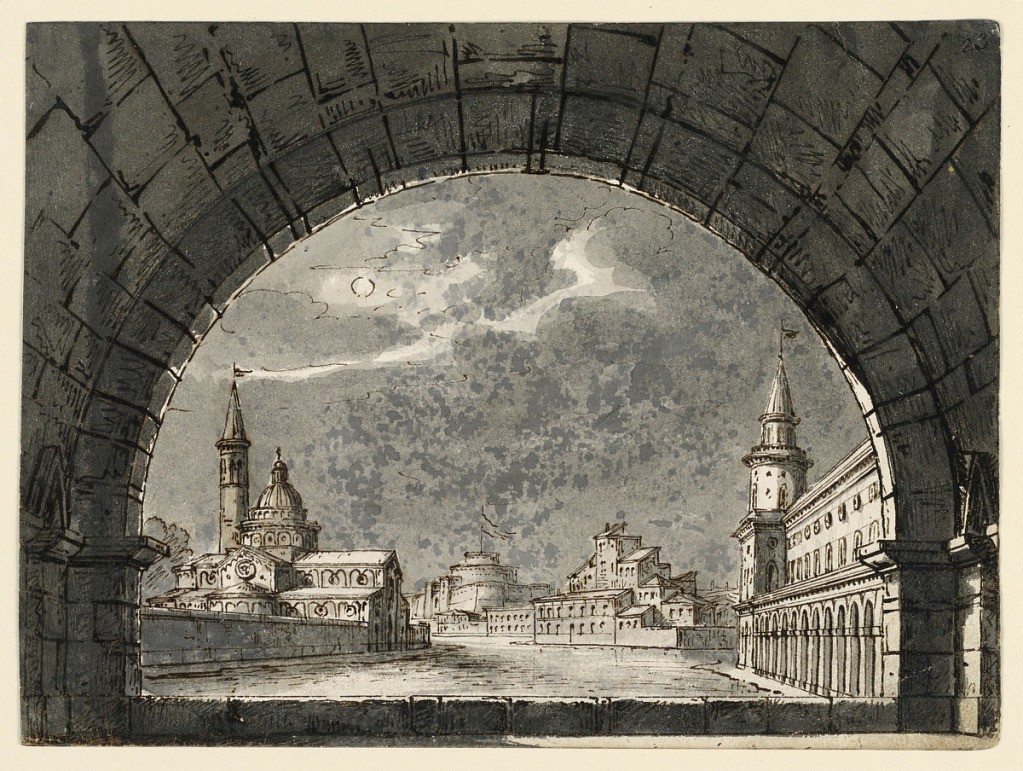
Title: Stage Design for the Opera "La Straniera"
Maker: Romolo Achille Liverani, Italian, 1809 - 1872
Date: early 19th century
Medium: Pen and sepia ink, brush and wash on paper
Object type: Drawing
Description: Horizontal rectangle. View through arched window on groups of buildings on the edge of a canal or river.